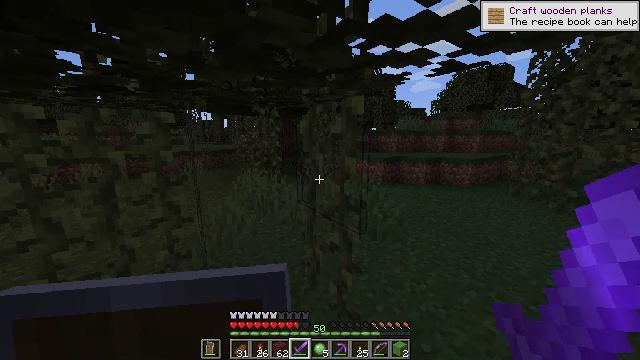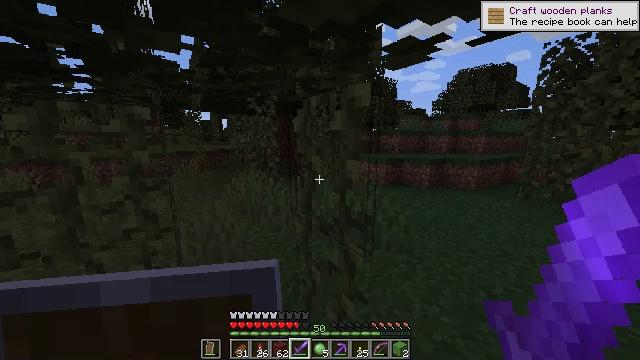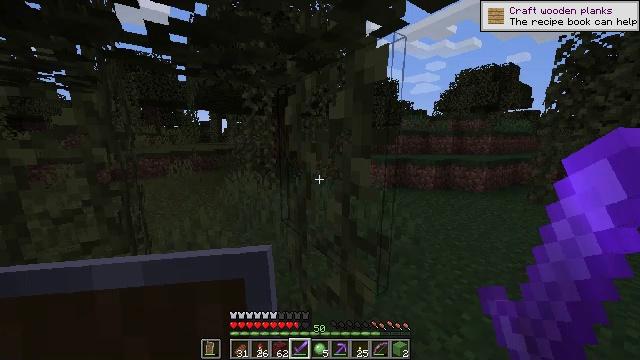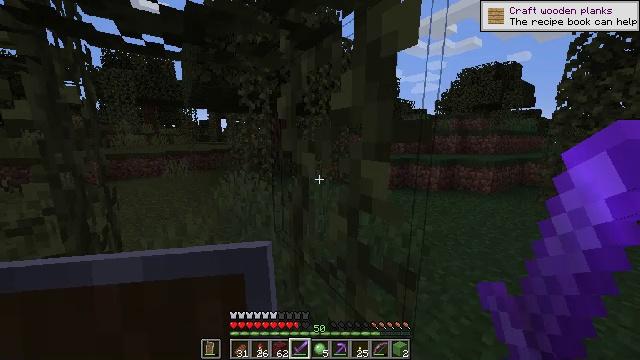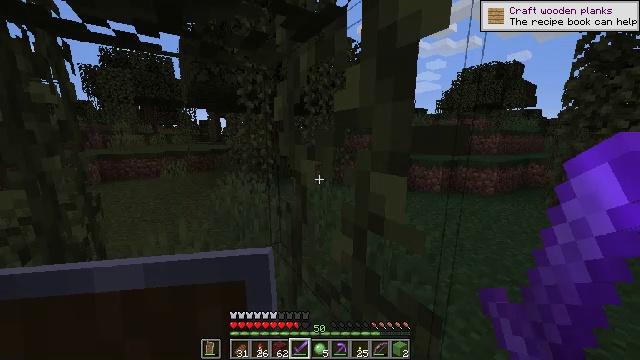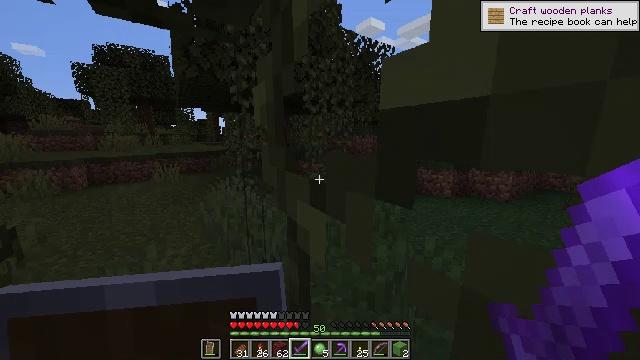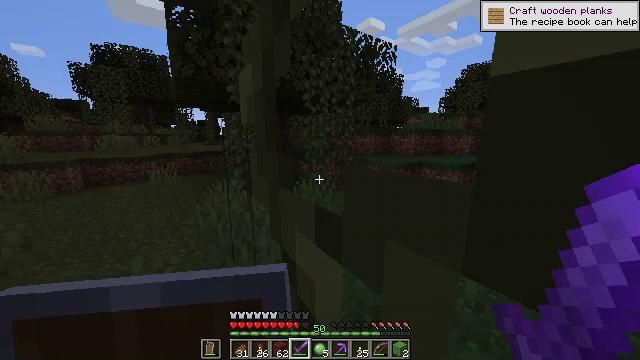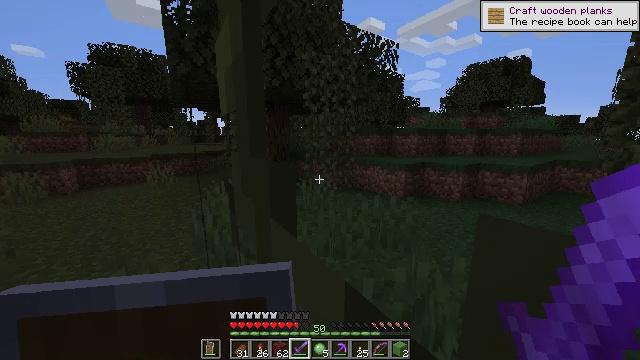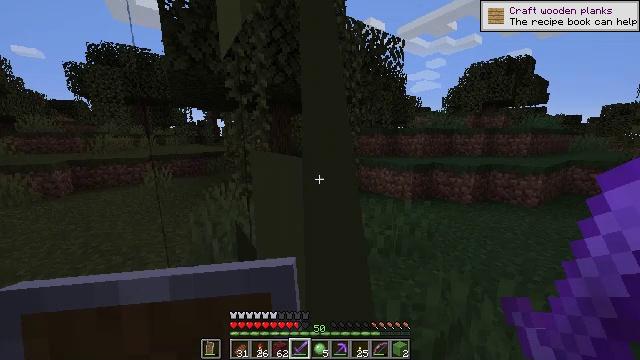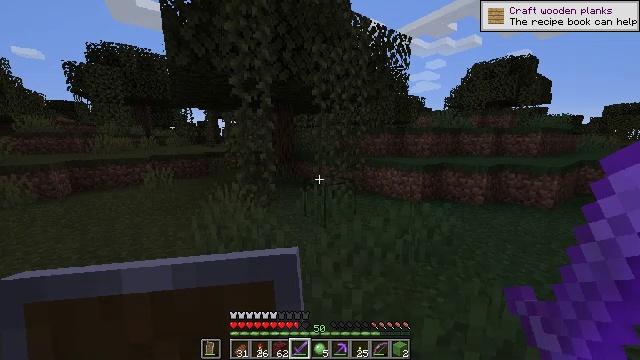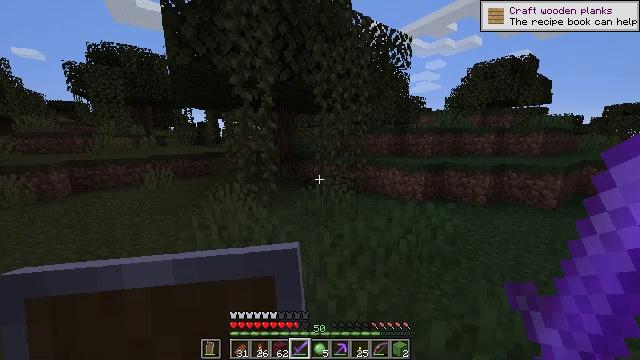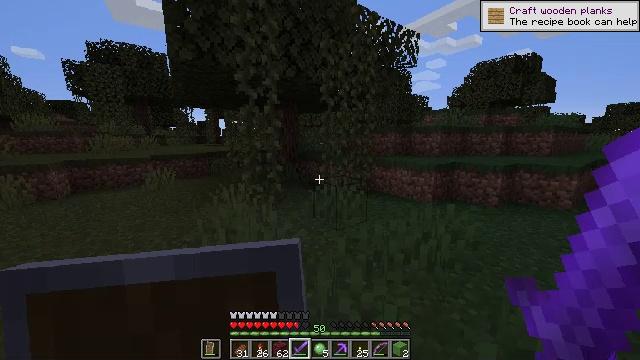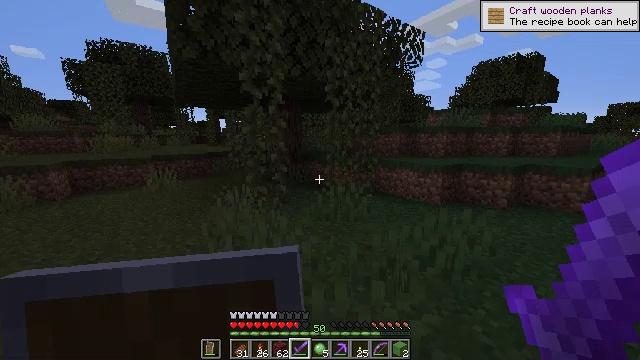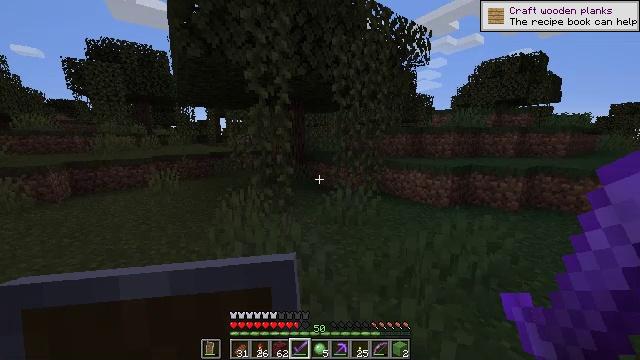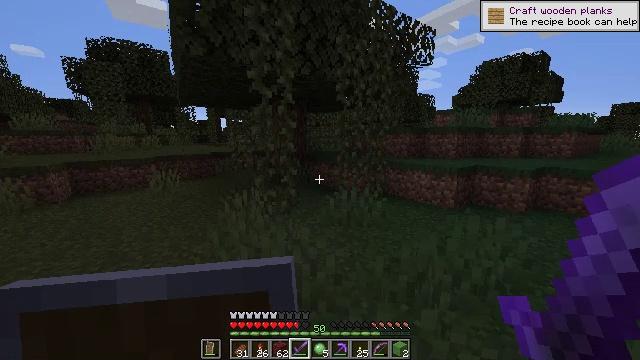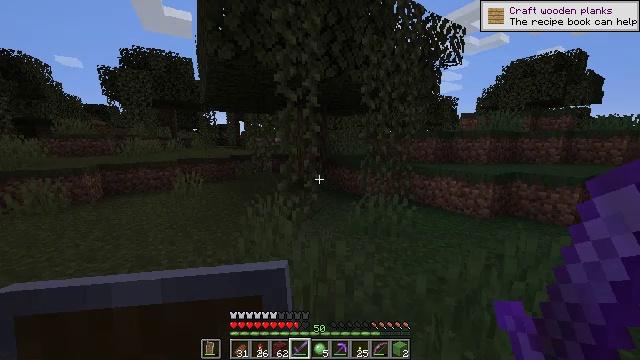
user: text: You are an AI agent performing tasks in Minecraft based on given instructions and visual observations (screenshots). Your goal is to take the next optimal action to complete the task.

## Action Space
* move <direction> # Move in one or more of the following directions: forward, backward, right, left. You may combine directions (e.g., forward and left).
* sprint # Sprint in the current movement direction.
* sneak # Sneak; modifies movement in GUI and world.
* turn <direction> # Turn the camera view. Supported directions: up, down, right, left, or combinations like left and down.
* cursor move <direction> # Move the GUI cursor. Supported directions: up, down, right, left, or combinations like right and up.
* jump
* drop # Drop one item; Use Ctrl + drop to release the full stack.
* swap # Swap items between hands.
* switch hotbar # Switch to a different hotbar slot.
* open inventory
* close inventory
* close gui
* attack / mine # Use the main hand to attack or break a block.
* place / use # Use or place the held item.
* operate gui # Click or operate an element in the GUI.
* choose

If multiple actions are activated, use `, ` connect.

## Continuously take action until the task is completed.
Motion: motion action
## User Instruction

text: Hunt a slime.
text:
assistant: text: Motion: move forward
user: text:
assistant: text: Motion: move forward
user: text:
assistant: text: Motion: move forward
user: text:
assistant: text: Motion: move forward
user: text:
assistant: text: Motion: move forward
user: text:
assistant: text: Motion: move forward
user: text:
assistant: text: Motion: move forward and move left
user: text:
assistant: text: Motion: move forward and move left
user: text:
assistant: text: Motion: move forward and move left
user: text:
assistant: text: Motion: move forward and move left
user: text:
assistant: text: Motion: move forward and move left
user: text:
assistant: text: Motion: move forward and move left
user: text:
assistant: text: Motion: move forward and move left
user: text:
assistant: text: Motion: move forward and move left
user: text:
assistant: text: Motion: move forward and move left, turn left
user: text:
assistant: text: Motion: move forward and move left, turn left and up
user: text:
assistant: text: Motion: move forward and move left, turn left and up
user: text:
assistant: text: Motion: move forward and move left, turn left and up
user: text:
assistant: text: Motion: move forward and move left, turn left
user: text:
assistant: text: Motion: move forward and move left
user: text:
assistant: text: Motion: move forward
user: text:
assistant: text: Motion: move forward
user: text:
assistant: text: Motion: move forward
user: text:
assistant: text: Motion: move forward
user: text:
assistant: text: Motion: move forward
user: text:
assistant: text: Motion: move forward, turn down
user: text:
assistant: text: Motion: move forward, turn down
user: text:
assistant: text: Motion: move forward
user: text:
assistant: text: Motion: move forward
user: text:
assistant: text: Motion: move forward